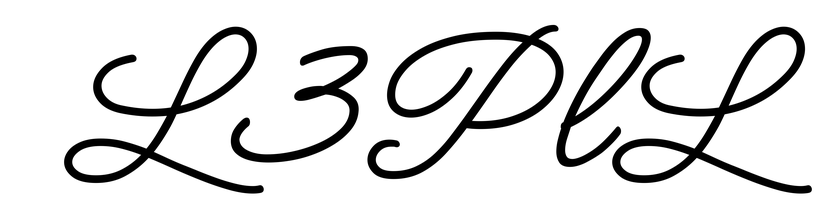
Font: MeowScript-Regular